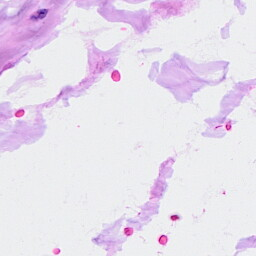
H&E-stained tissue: Ovarian